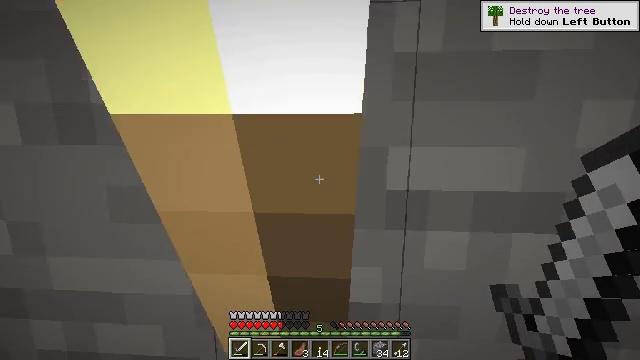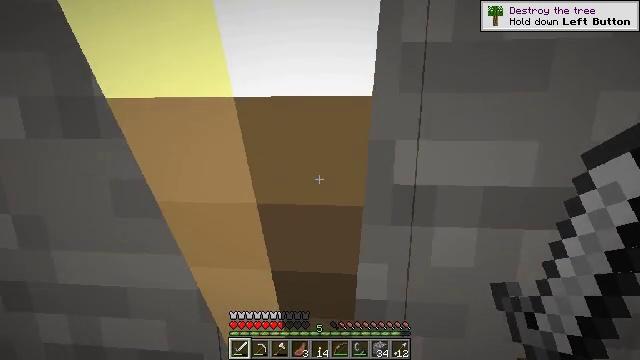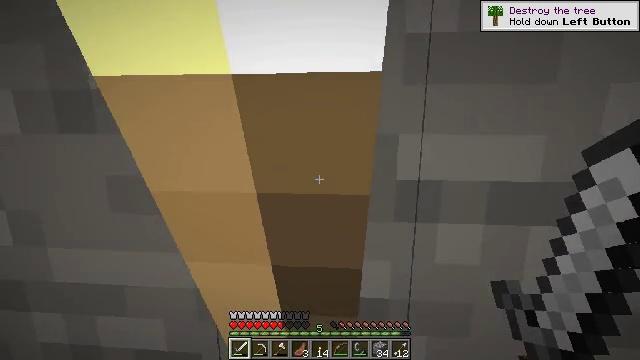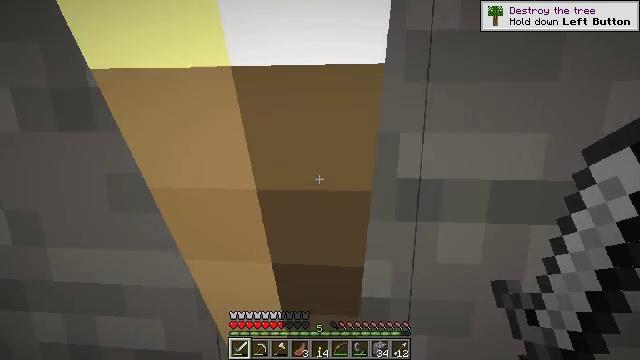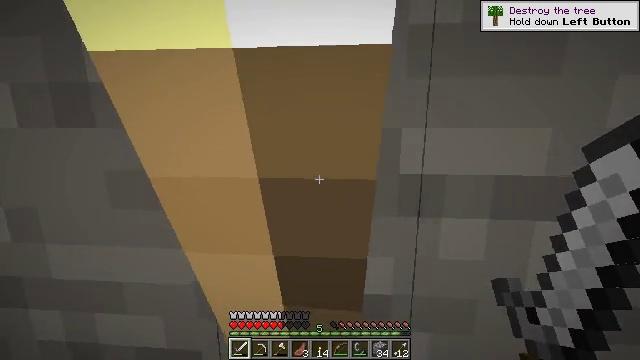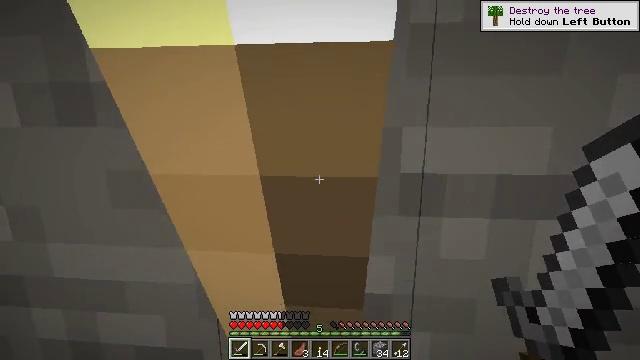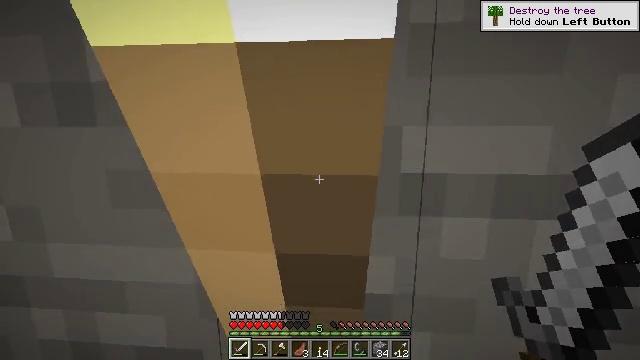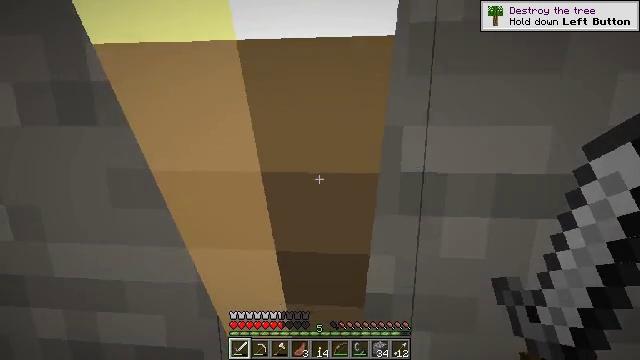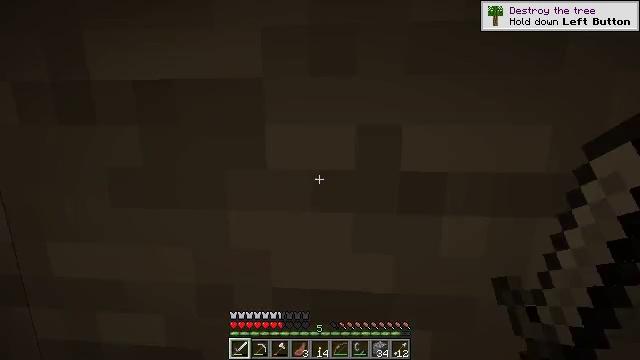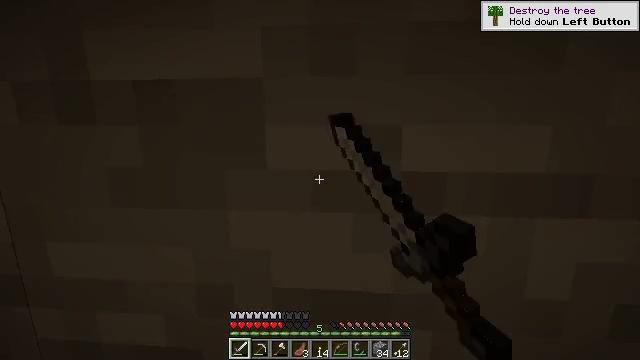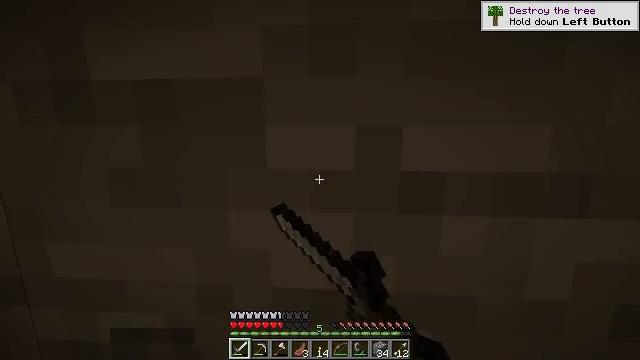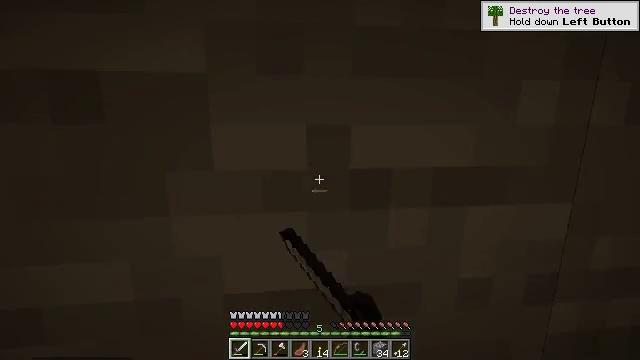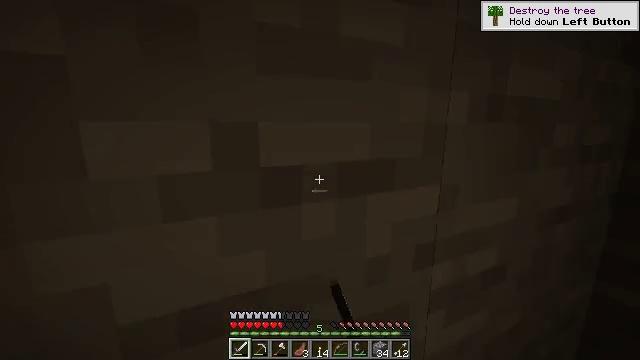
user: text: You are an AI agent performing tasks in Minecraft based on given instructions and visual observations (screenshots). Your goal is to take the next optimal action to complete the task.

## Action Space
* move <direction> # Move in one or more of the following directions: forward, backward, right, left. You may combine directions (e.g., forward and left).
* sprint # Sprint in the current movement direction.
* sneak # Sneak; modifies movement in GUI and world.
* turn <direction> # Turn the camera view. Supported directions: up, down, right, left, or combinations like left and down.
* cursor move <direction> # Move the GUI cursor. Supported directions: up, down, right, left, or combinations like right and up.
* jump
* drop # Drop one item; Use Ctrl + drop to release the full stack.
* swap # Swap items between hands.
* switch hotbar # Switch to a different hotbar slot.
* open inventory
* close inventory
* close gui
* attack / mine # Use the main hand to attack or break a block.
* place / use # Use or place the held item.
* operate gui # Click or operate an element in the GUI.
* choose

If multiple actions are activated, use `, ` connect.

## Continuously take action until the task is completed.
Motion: motion action
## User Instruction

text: Gather the wall torch from the wall.
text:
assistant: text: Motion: no_op
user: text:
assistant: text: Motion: no_op
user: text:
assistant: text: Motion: no_op
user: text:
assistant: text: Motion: no_op
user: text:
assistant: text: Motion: no_op
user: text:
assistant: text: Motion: no_op
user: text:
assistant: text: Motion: no_op
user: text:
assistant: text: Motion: attack / mine
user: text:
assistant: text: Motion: attack / mine
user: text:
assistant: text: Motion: attack / mine
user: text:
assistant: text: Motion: turn right
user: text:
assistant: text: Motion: turn right
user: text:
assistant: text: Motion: no_op